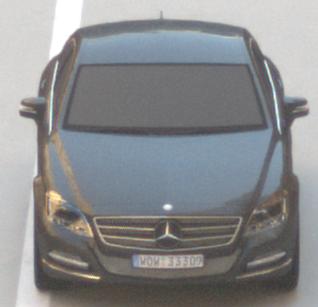
Make: Mercedes-Benz
Model: CLS Coupé 350
Detailed model: CLS-Class (218) Coupé
Model produced from: 2011/01
Model produced until: 2014/07
Doors: 4
Color: gray
Road condition: dry road
Daytime: morning or afternoon
Contrast: low contrast